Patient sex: F
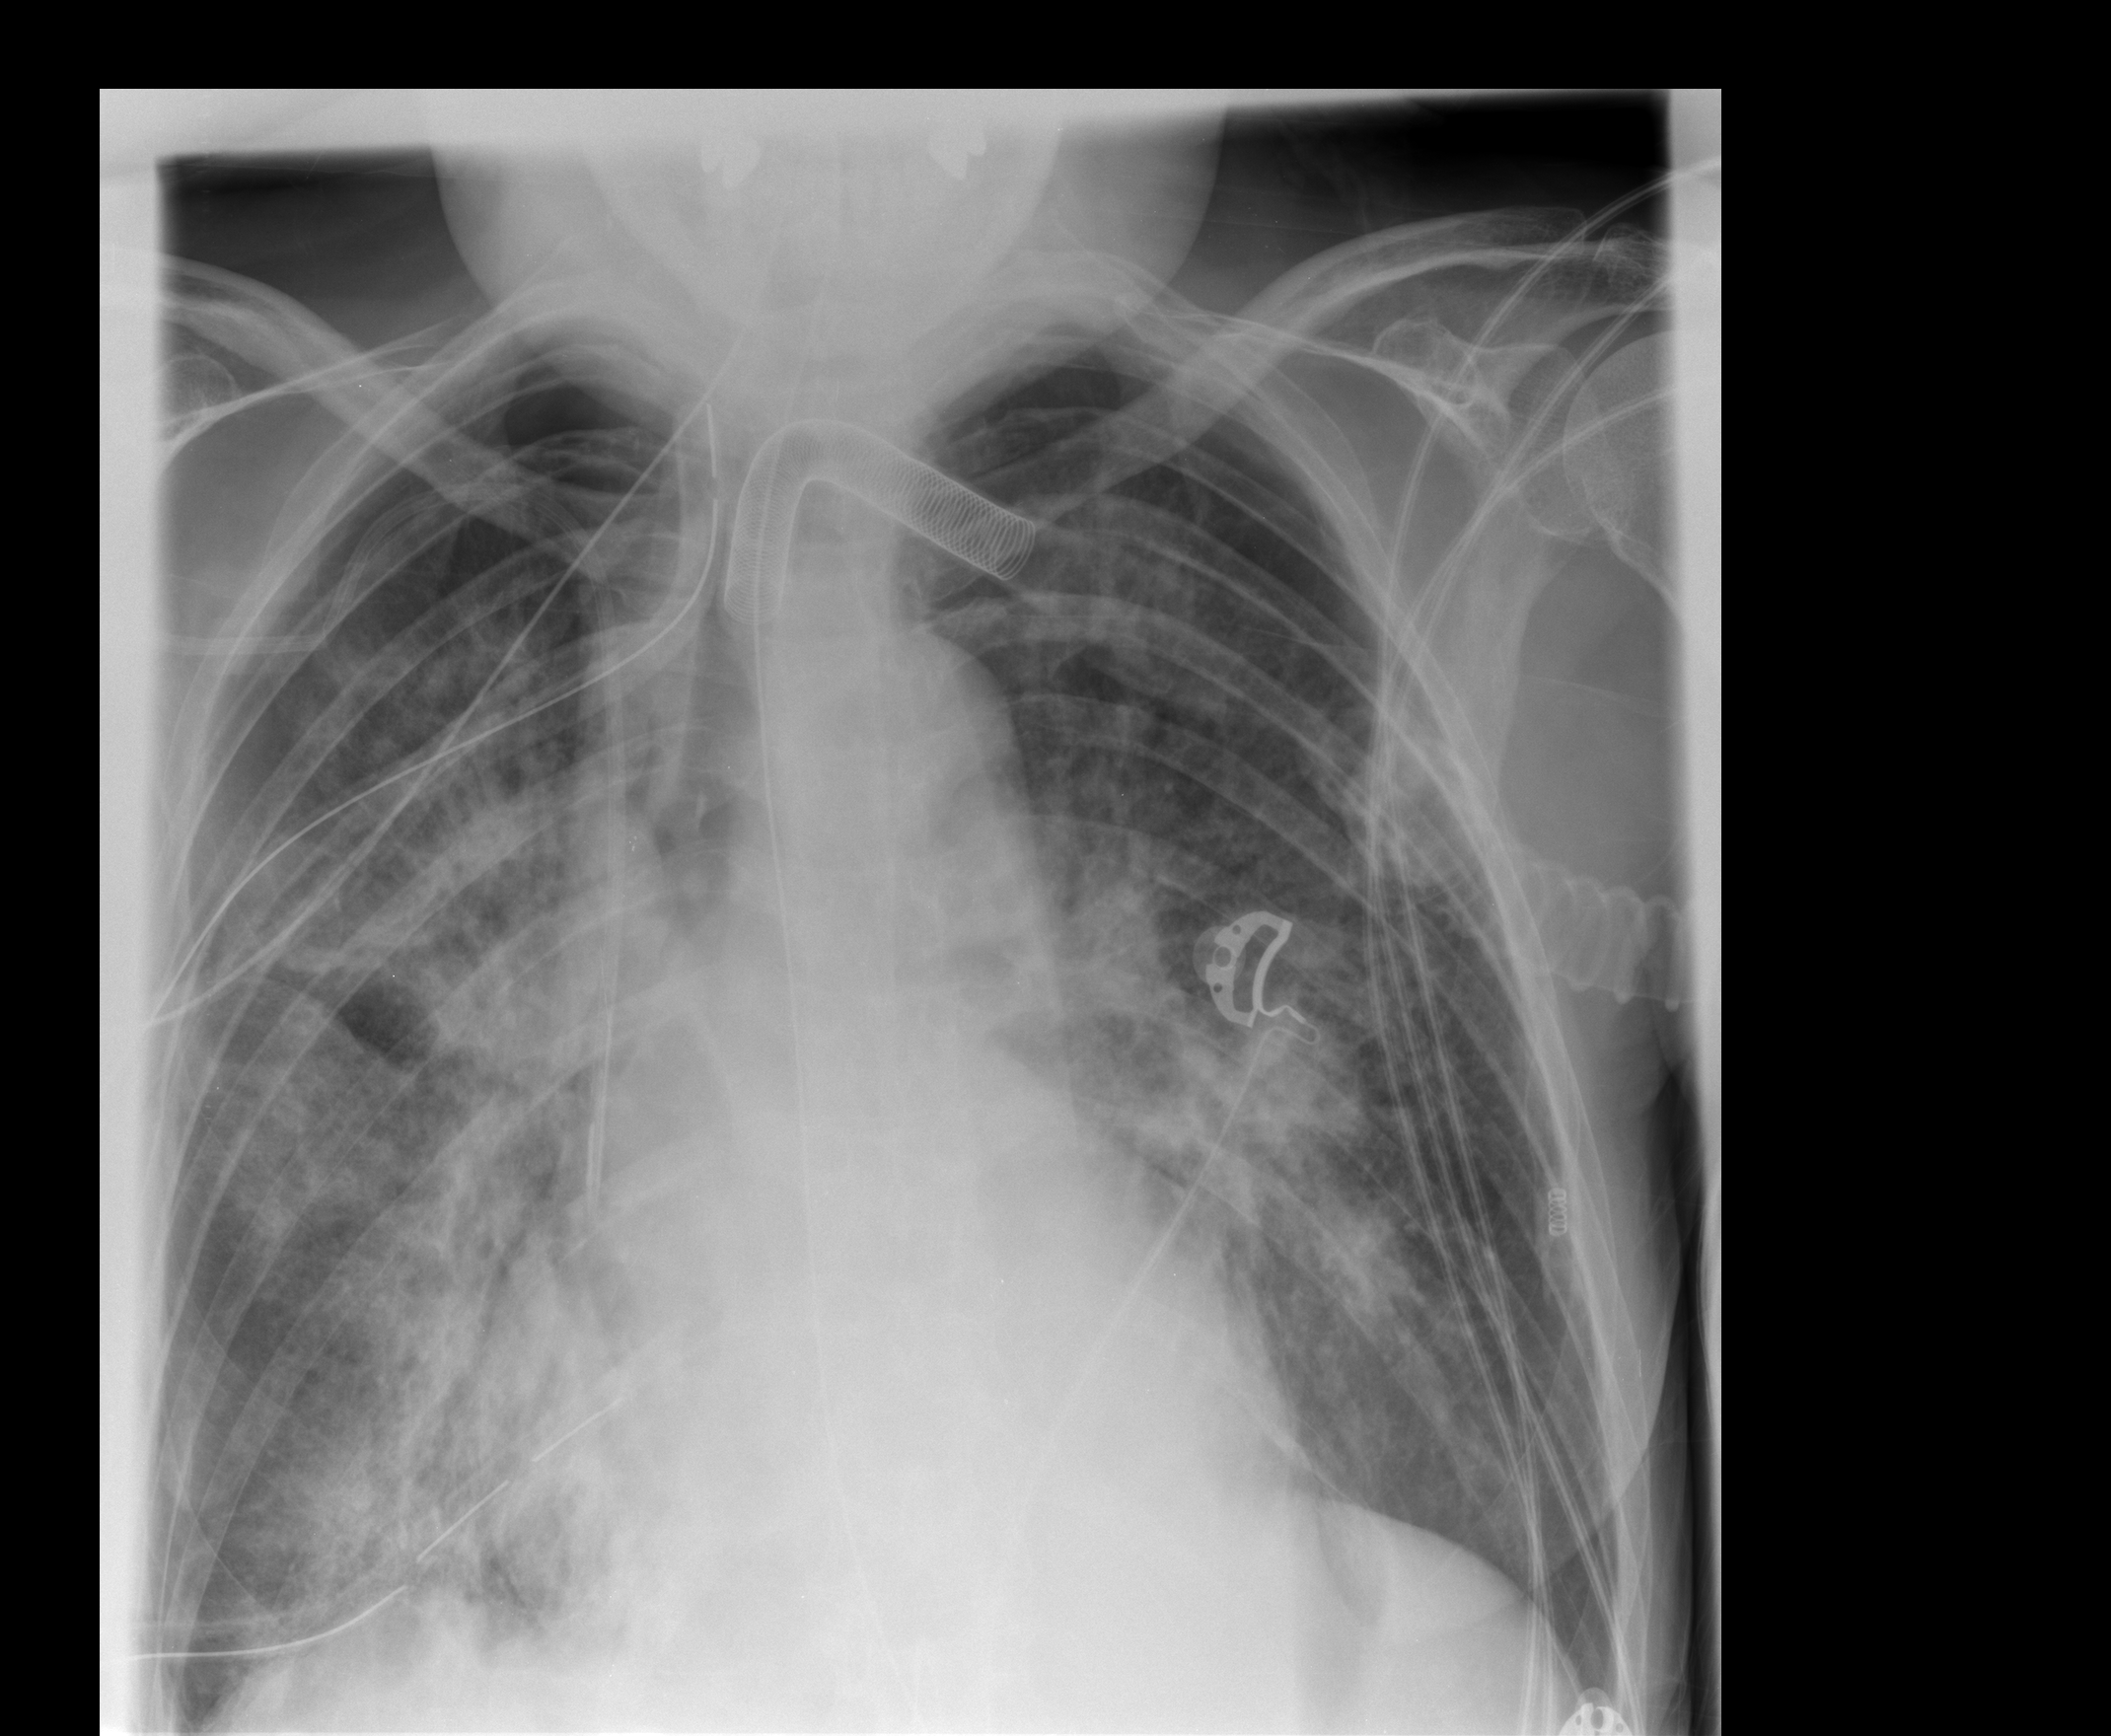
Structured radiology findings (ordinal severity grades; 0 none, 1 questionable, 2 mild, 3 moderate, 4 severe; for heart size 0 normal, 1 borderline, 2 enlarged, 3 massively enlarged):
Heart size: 0
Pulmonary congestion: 1
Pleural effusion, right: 1
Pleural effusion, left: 0
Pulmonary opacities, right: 3
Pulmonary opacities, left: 3
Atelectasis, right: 2
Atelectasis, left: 2